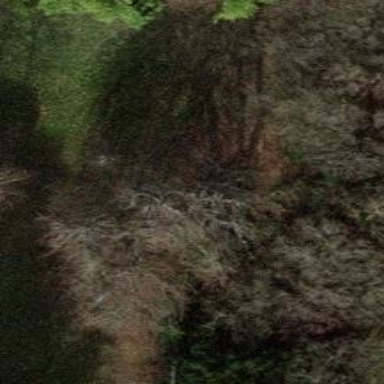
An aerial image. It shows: Evergreen needle-leaved tree.